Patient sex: F
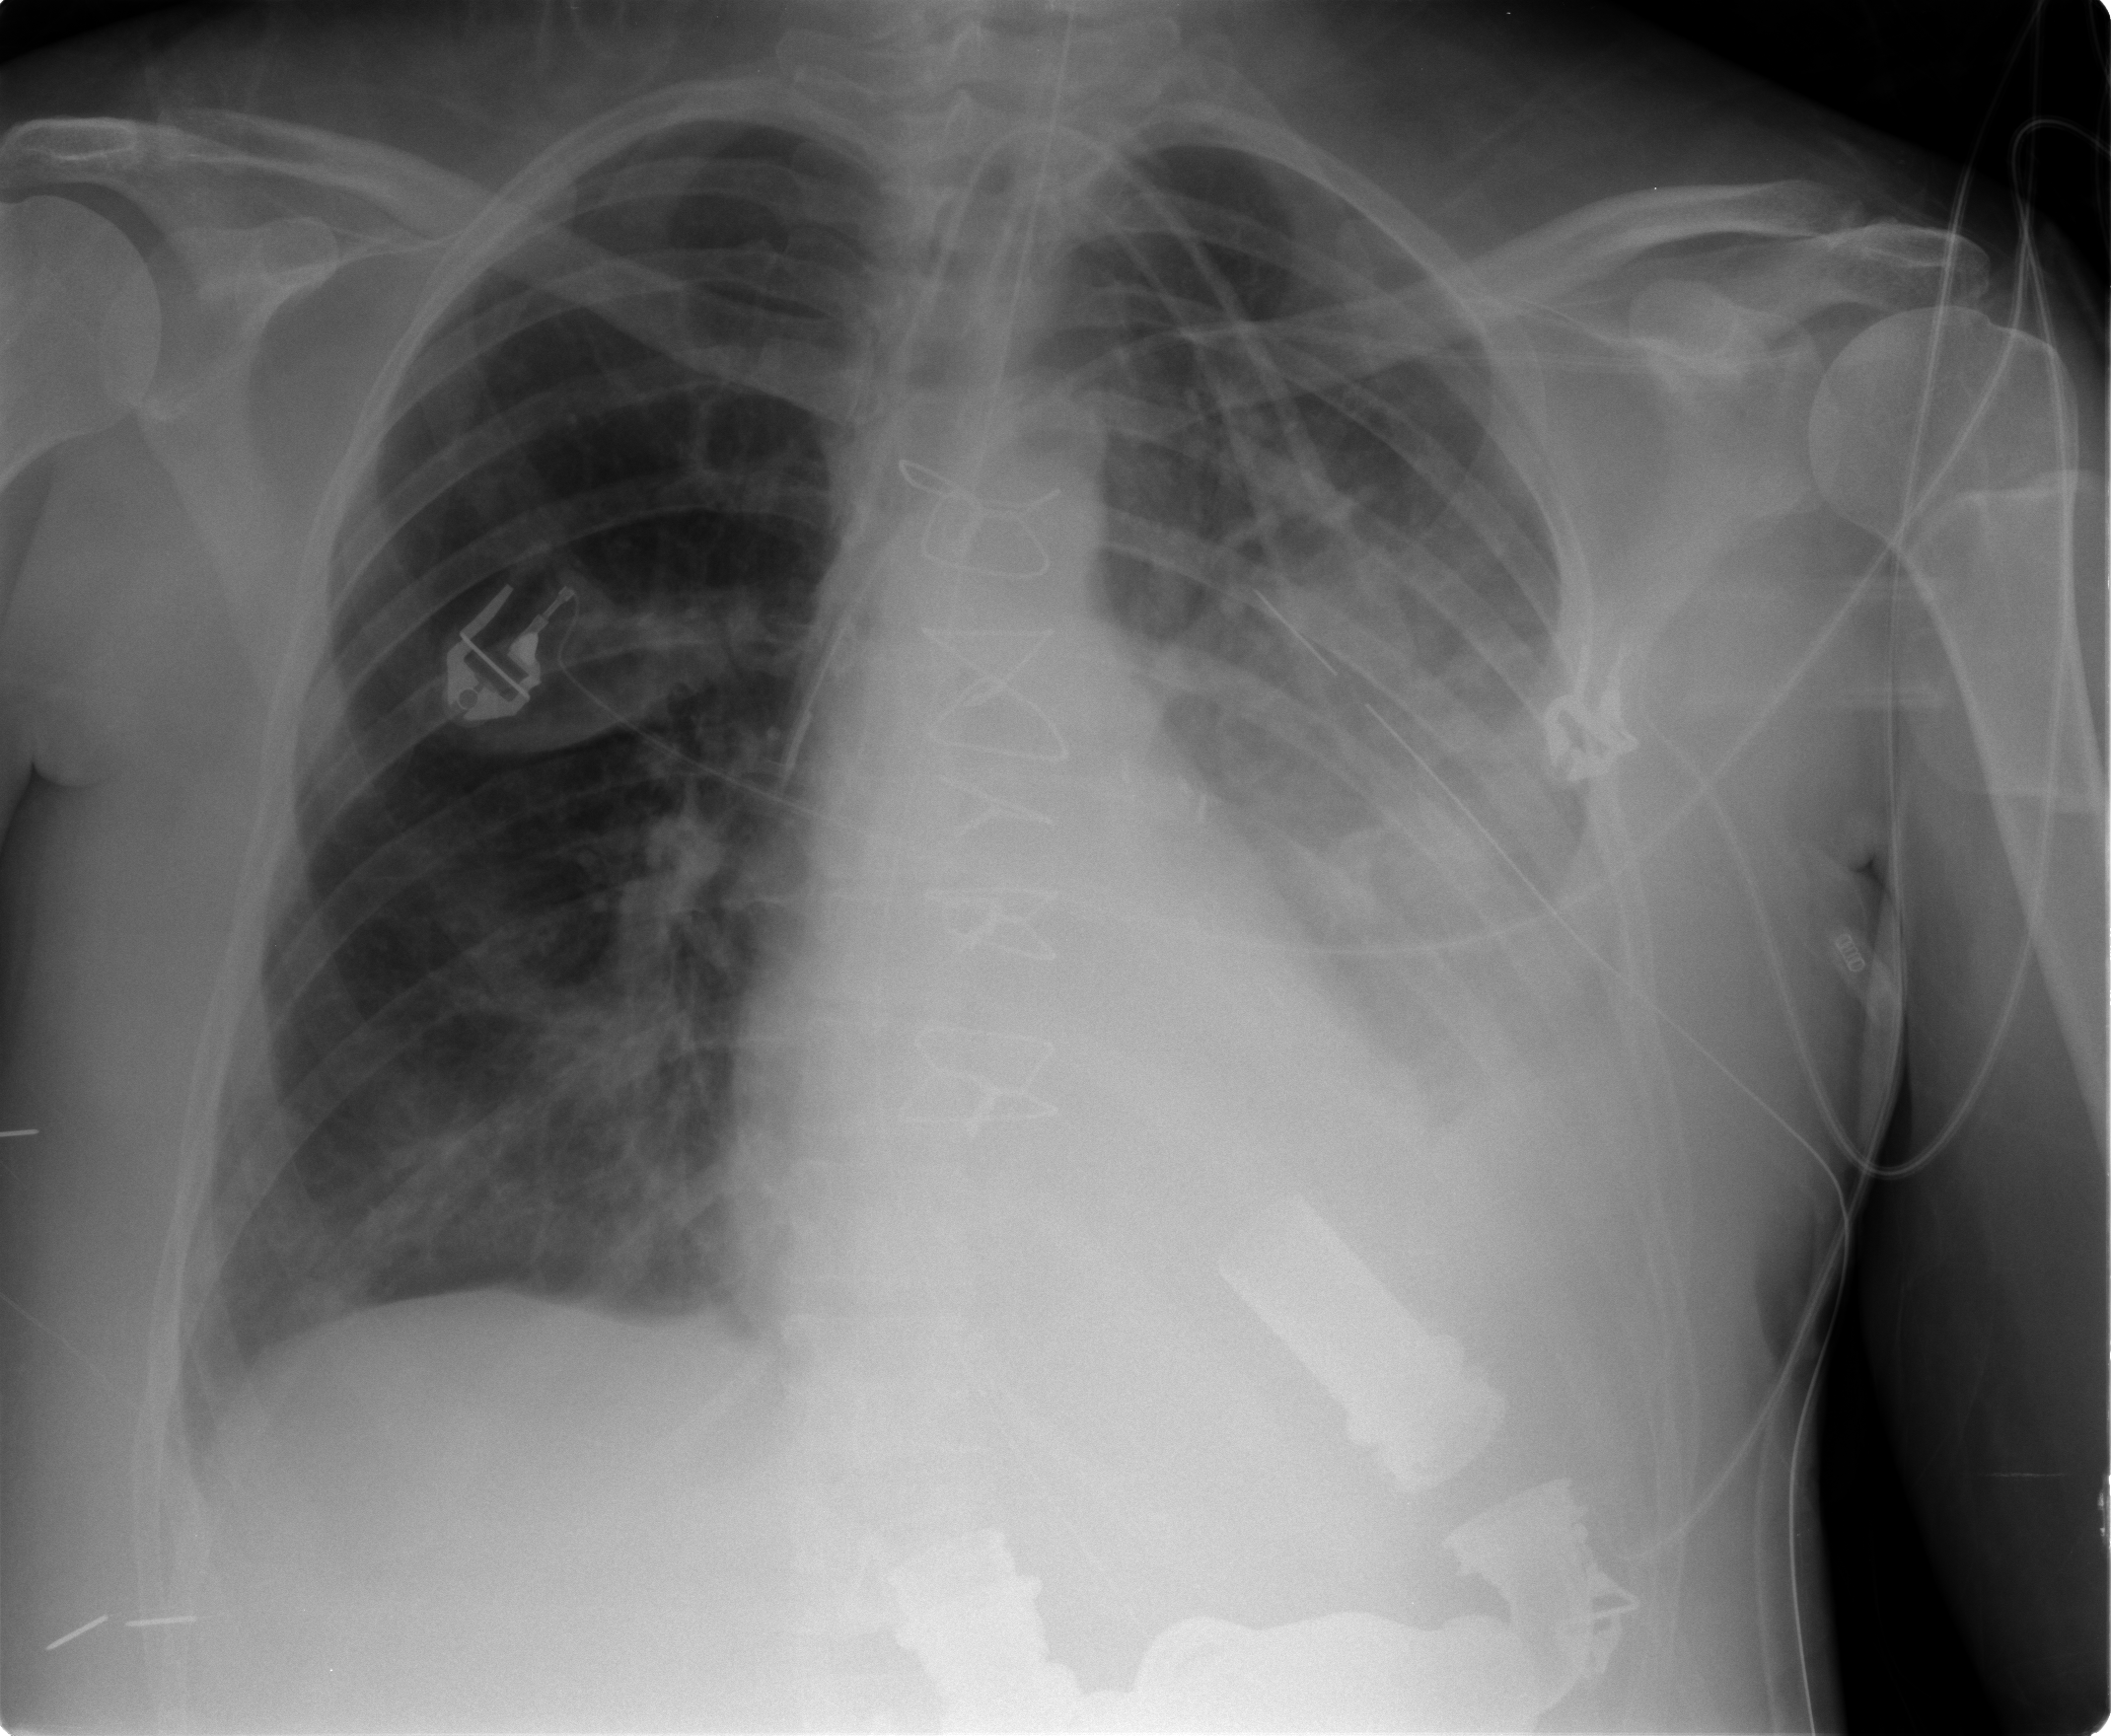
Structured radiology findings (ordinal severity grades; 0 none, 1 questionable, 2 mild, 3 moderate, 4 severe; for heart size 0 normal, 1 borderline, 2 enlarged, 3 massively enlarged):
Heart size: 2
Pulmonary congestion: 0
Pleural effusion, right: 0
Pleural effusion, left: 3
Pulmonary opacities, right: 0
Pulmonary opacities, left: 2
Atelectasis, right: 0
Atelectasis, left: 3